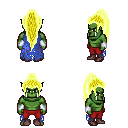
a pixel art fantasy rpg character, male body template, orc, green skin, blue tattered cape, red pants, gold extra-long topknot hairstyle, white cloth bracers, maroon shoes, four views (front, back, left, right), 2x2 character sprite sheet, small pixel art, hard edges, no anti-aliasing